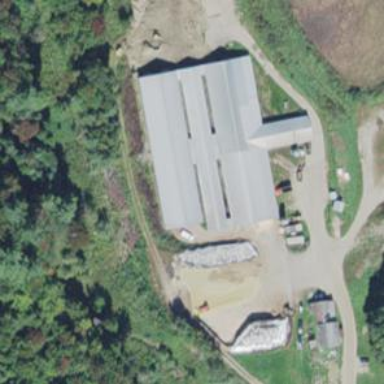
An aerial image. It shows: Farm building.